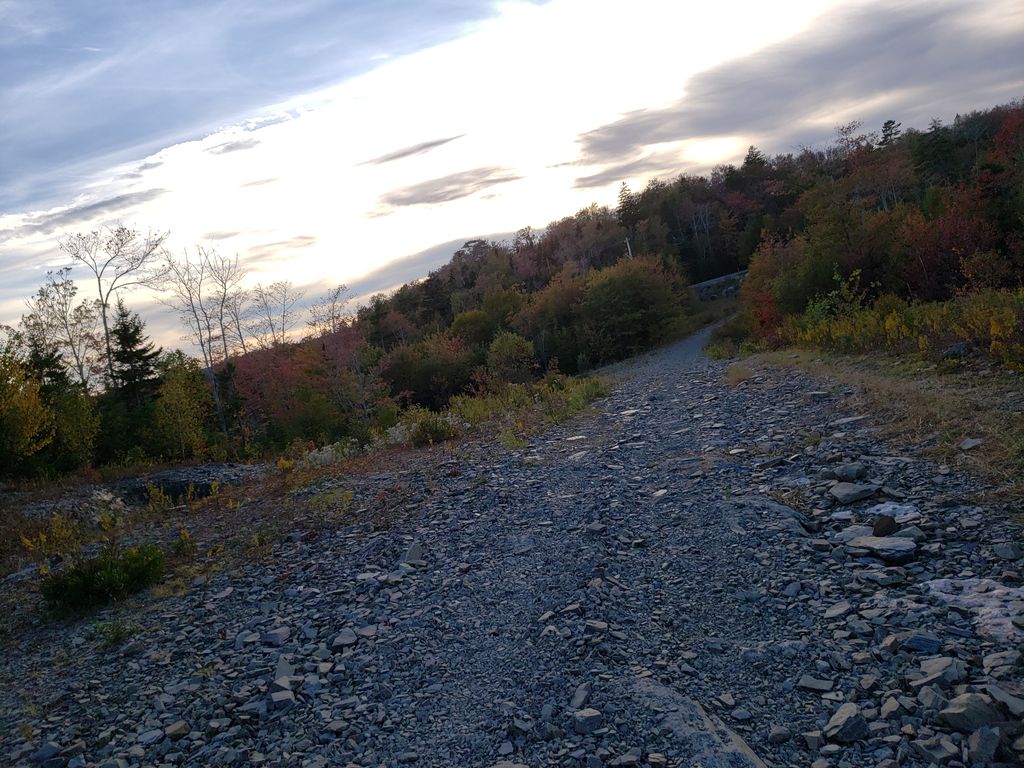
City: halifax